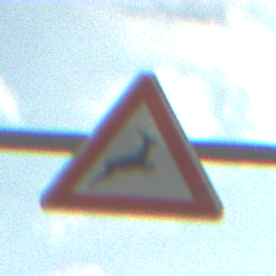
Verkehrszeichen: WildwechselLinks
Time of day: MorningAfternoon
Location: Outdoor (RoadRail)
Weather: PartlyCloudy
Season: NotSpecified
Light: Natural